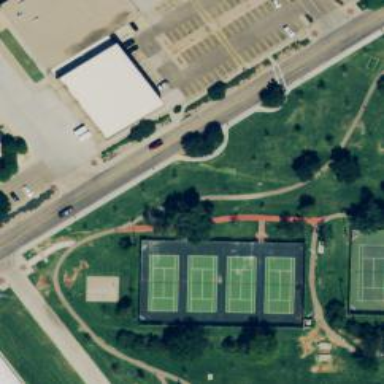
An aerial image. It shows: Disc golf basket.